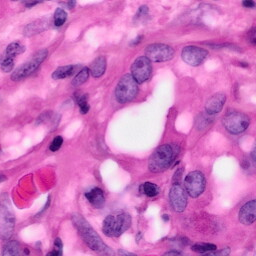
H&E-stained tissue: Pancreatic